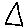
Label: triangle